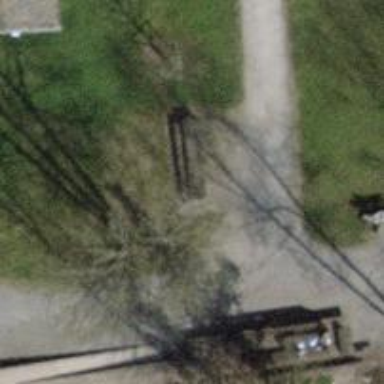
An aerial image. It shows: Picnic table located in leisure land area.